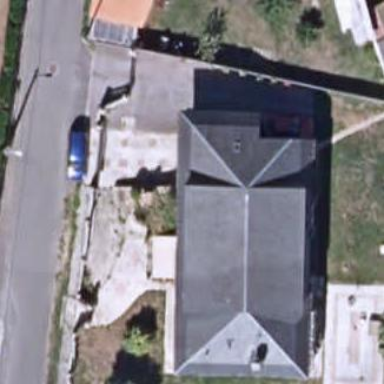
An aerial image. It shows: Simple and straightforward house.